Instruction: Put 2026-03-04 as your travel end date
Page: home
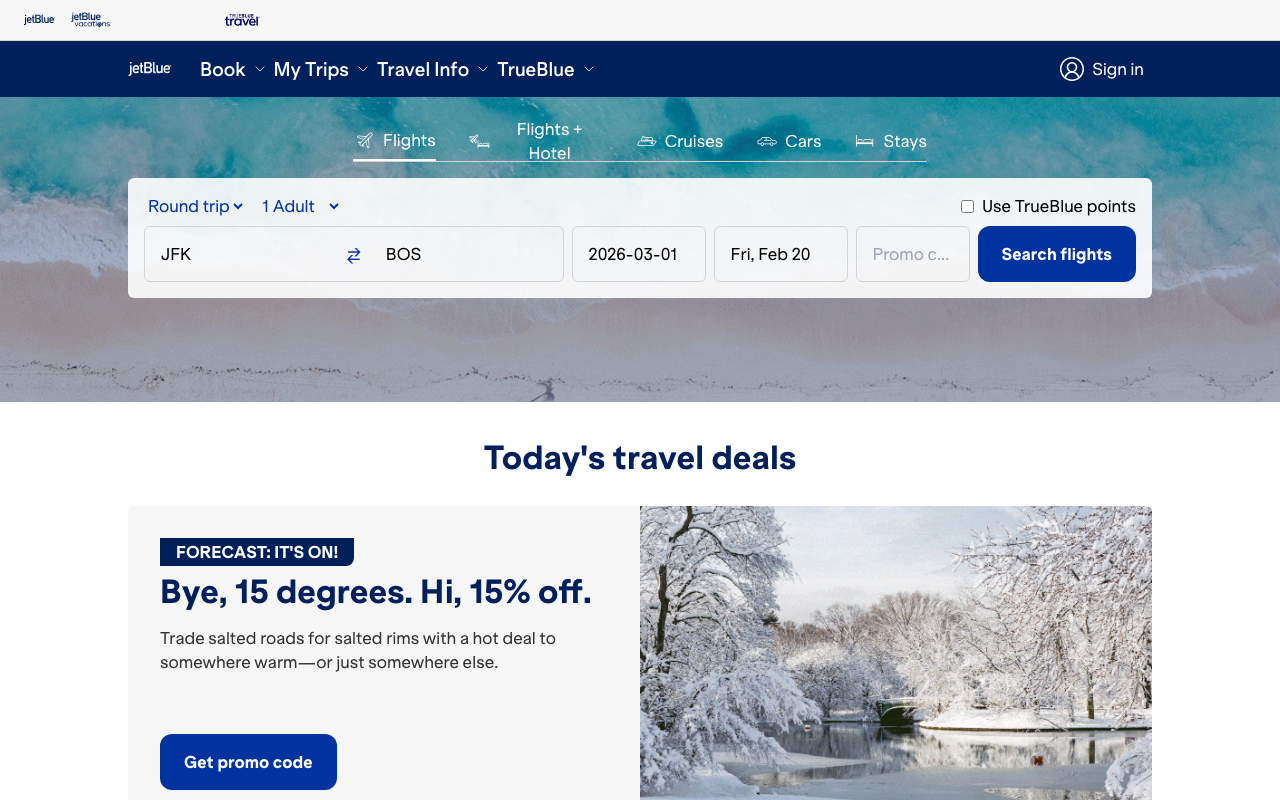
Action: type